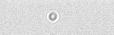
Label: camera_spot